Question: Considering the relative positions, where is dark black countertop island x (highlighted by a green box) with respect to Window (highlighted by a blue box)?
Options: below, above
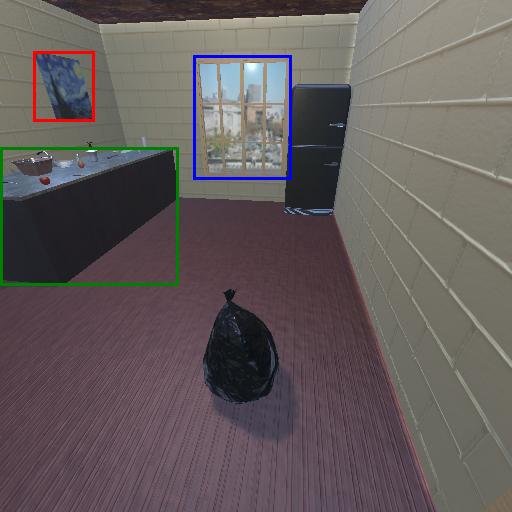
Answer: below